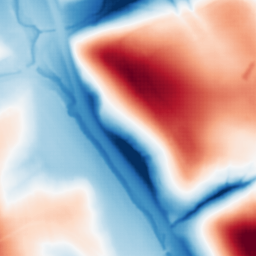
Category: multiscale
Decomposition family: dog
Decomposition parameters: sigma_low: 1
sigma_high: 50
Upsampling method: sinc_hamming
Upsampling parameters: scale: 8
kernel_size: 16
Upsampling scale: 8